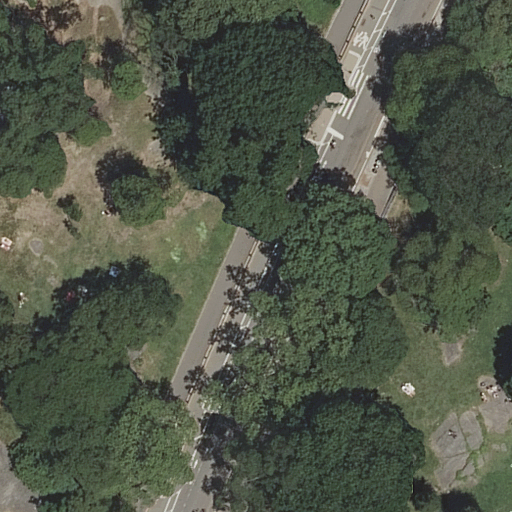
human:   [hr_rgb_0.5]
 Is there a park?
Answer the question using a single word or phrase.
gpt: yes

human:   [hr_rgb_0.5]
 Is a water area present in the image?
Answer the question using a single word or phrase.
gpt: no

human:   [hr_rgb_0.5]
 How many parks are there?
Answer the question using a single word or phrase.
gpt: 1

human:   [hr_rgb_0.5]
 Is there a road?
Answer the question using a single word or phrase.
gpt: yes

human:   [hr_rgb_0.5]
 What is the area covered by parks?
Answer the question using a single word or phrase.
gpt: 10625m2

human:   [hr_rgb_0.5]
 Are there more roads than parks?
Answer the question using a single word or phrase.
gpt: yes

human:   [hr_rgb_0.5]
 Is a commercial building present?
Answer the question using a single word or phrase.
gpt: no

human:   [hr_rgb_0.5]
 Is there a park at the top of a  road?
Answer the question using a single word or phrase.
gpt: yes

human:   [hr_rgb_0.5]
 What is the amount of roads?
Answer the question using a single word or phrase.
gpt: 9

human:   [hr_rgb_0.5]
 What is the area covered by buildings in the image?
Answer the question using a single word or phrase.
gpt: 0m2

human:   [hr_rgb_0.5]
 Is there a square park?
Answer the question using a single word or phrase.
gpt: no

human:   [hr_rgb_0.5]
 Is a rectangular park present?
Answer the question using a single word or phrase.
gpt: yes

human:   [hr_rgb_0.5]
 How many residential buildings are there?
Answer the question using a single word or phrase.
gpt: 0

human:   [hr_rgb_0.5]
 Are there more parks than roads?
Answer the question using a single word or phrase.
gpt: no

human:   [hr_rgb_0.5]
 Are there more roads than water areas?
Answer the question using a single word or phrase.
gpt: yes

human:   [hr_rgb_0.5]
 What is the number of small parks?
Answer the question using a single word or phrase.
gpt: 0

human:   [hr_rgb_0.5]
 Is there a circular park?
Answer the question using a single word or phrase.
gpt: no

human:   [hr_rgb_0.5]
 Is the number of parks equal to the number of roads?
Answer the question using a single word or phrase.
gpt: no

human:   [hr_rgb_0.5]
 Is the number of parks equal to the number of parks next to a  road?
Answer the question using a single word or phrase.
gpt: yes

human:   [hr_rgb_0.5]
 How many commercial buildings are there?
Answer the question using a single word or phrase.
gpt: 0

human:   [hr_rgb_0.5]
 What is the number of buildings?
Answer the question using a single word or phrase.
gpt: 0

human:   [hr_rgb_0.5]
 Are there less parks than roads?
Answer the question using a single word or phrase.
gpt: yes

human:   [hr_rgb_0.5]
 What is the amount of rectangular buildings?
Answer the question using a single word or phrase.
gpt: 0

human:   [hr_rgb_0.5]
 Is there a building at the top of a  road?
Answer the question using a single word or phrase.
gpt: no

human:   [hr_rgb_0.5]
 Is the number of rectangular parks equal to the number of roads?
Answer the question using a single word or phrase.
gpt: no

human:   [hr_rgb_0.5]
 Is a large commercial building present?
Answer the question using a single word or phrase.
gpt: no

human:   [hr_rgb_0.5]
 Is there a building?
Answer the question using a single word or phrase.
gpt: no

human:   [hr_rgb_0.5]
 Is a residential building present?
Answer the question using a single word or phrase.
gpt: no

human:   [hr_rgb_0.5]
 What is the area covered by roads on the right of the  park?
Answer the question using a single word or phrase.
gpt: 0m2

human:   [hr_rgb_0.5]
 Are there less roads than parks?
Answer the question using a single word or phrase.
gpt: no

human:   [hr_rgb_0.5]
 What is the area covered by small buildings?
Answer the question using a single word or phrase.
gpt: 0m2

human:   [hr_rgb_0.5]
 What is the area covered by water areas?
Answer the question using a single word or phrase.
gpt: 0m2

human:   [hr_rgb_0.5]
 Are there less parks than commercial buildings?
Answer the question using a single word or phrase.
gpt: no

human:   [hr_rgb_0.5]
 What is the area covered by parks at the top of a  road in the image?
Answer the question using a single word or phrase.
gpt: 10625m2

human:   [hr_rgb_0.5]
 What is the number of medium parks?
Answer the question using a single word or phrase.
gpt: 0

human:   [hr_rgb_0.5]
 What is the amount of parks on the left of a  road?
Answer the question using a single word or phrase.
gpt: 1

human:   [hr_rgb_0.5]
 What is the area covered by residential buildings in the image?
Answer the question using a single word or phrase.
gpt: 0m2

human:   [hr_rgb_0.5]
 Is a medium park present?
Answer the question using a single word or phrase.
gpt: no

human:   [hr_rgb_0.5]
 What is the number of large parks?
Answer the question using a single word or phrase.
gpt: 1

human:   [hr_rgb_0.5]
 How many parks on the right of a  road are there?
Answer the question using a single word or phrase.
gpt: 0

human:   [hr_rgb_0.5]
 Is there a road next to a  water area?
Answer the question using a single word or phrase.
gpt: no

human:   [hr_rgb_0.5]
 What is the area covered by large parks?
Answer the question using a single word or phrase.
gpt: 10625m2

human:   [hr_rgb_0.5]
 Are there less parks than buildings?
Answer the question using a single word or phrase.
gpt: no

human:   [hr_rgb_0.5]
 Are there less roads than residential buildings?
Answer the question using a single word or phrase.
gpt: no

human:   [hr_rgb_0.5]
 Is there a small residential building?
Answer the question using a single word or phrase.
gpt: no

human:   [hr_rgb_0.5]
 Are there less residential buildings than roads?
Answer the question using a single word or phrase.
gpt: yes

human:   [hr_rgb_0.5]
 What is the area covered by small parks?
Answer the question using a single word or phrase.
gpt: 0m2

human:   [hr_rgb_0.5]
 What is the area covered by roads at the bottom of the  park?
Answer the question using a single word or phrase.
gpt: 0m2

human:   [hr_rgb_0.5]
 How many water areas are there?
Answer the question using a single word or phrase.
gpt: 0

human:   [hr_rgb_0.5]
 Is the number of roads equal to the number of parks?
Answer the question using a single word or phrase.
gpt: no

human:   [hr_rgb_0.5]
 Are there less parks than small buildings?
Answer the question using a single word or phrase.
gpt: no

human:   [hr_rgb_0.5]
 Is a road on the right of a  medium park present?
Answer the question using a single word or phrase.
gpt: no

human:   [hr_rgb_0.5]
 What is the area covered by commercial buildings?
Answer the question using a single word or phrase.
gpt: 0m2

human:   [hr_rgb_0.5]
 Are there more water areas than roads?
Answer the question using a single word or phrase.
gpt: no

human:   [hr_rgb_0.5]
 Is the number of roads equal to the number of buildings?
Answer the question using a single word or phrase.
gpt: no

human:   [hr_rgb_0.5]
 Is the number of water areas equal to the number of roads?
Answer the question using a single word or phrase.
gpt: no

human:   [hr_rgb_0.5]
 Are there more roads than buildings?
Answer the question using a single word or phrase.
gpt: yes

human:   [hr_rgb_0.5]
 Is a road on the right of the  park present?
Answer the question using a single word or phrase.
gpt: yes

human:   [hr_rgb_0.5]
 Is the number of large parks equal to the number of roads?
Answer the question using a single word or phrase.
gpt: no

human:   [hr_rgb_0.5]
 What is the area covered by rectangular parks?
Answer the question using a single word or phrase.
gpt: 10625m2

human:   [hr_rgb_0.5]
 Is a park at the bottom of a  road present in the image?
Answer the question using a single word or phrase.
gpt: no

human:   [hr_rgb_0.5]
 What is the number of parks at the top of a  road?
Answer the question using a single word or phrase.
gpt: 1

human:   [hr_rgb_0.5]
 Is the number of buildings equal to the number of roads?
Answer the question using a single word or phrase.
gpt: no

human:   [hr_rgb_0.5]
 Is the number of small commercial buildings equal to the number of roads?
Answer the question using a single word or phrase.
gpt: no